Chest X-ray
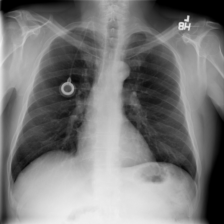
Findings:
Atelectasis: negative
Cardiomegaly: negative
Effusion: negative
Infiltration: negative
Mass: negative
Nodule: negative
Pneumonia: negative
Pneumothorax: negative
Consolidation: negative
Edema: negative
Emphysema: negative
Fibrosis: negative
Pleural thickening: negative
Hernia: negative